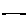
Label: line